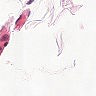
Metastatic tissue present: no